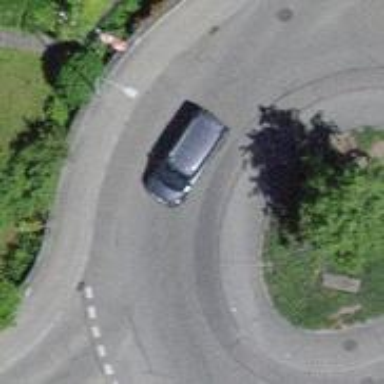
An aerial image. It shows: Secondary road with asphalt surface leading to roundabout.